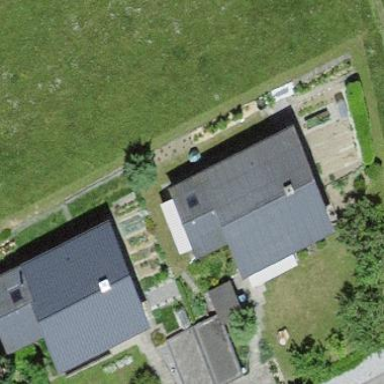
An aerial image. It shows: Detached building.